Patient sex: F
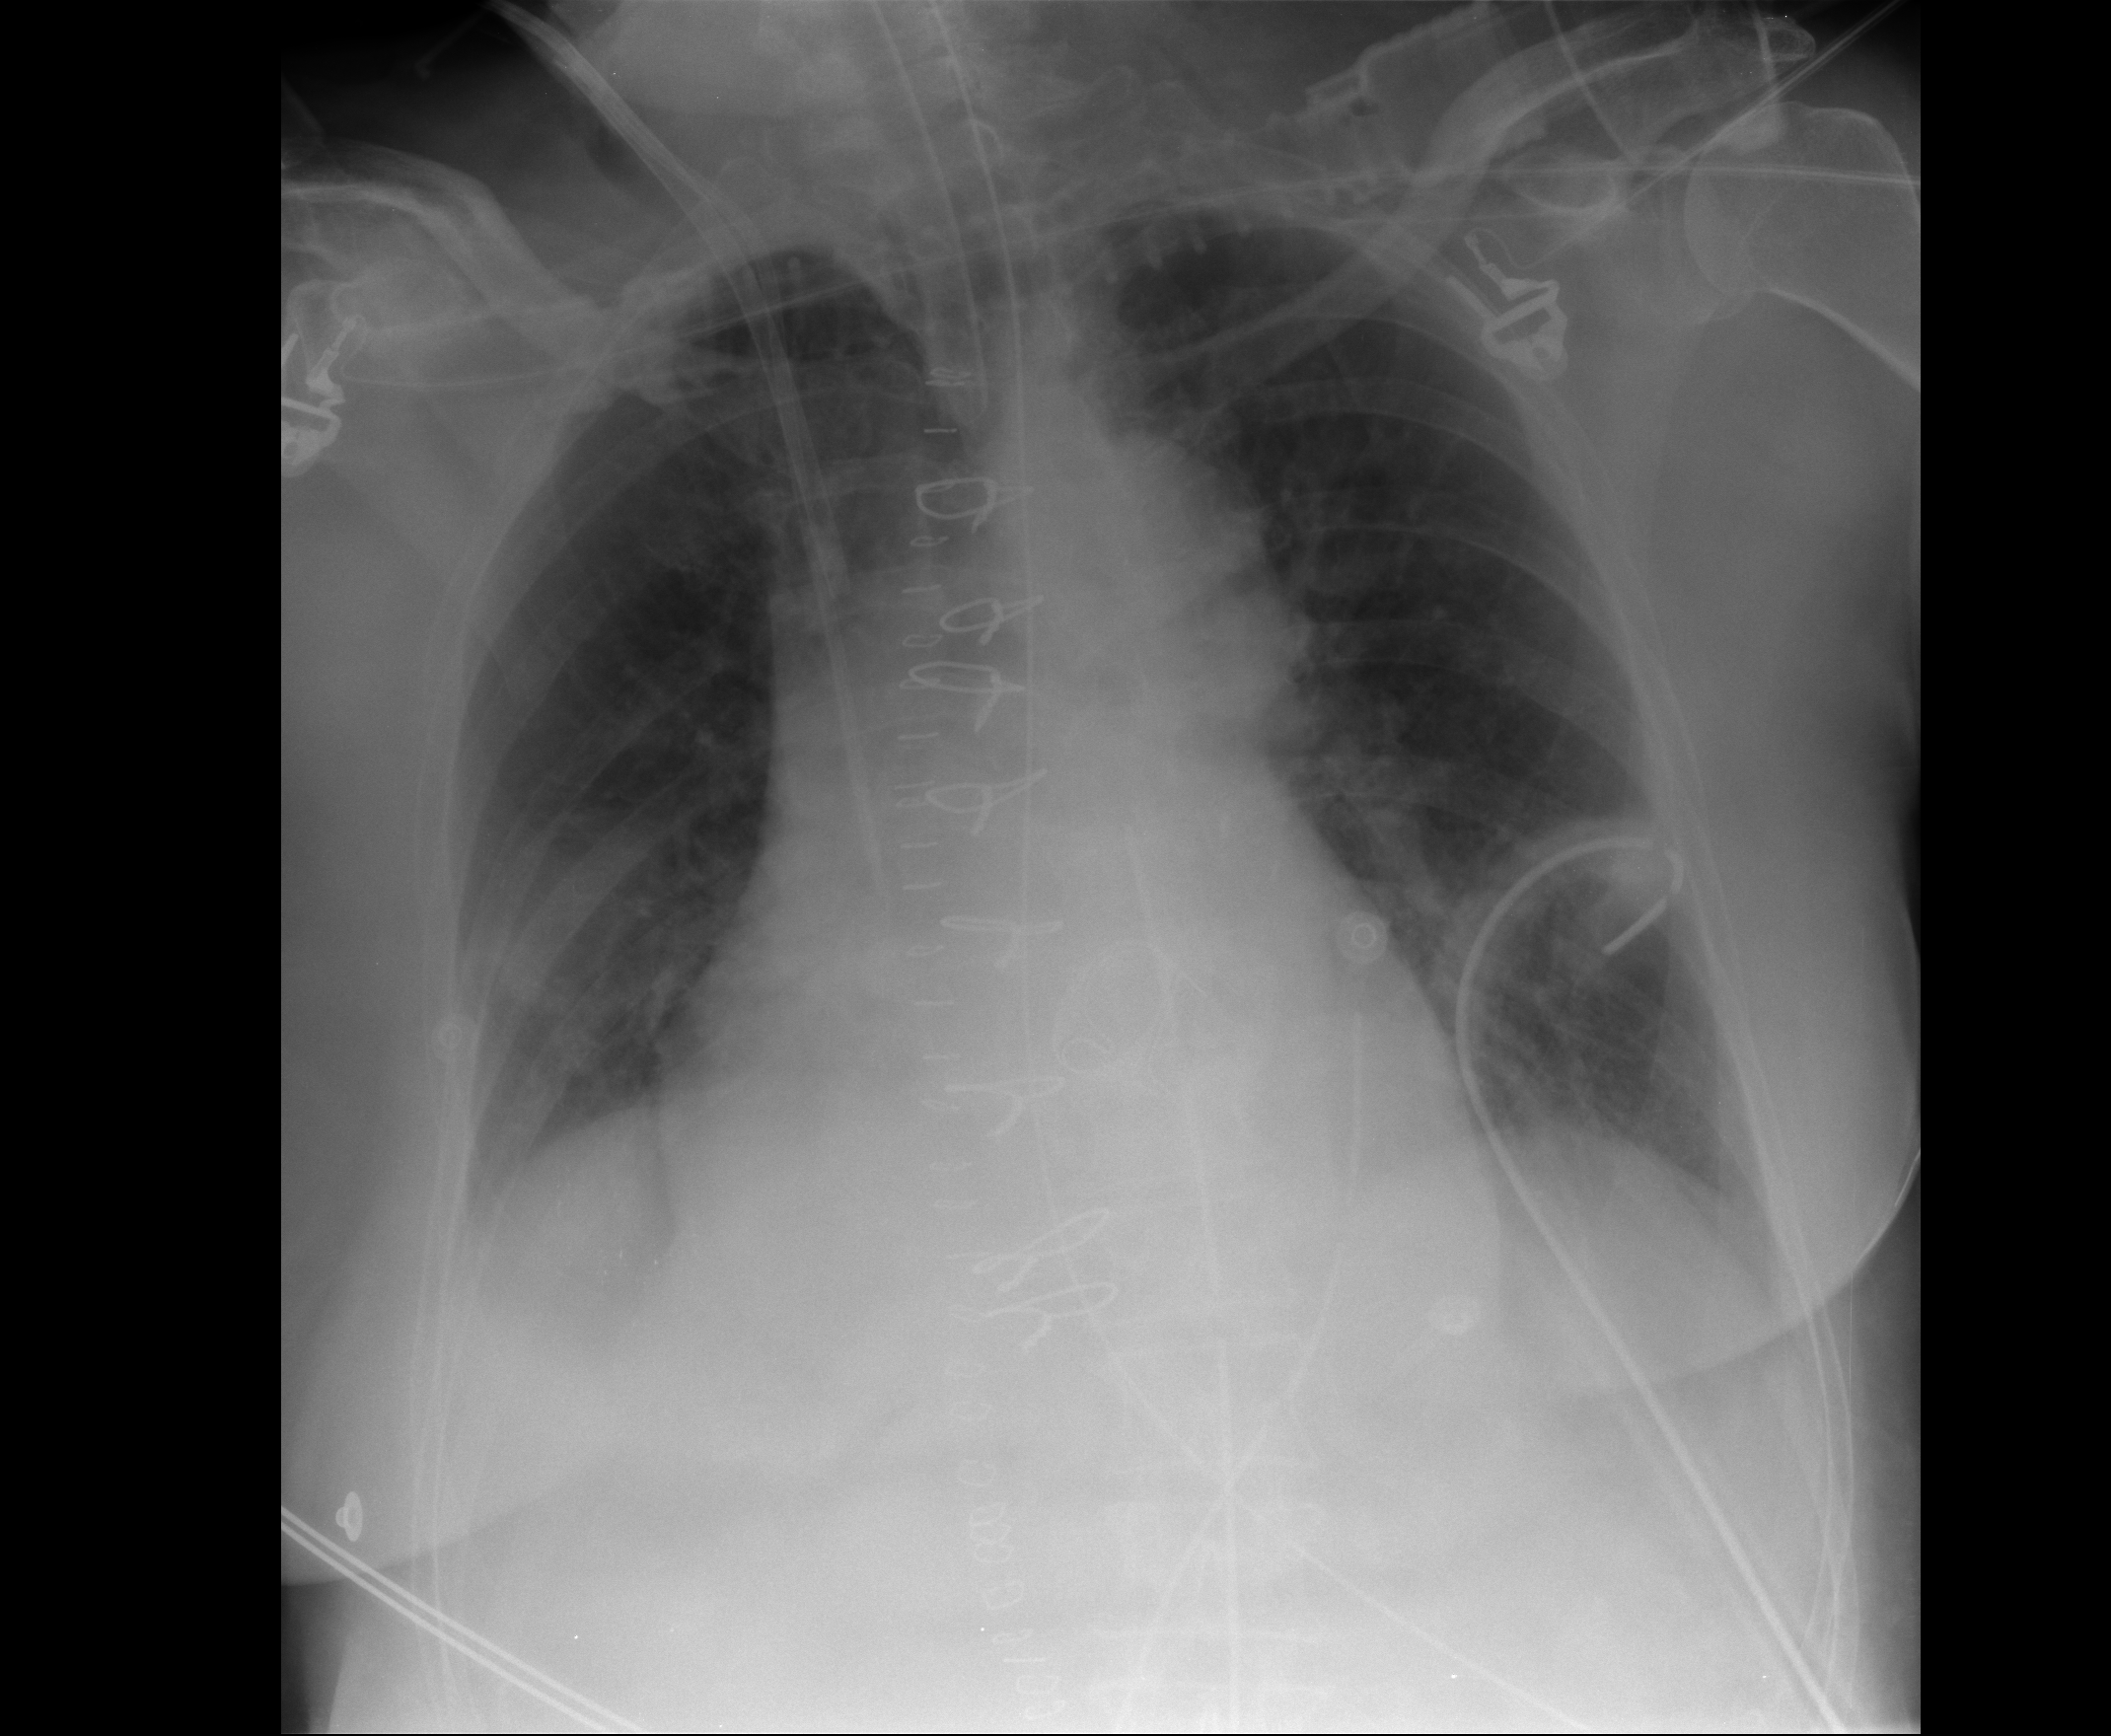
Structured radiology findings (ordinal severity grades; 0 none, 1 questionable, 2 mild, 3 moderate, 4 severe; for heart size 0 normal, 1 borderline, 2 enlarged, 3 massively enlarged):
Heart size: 2
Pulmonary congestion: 1
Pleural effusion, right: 0
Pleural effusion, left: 0
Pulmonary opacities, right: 0
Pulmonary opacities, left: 1
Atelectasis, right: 0
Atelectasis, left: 1